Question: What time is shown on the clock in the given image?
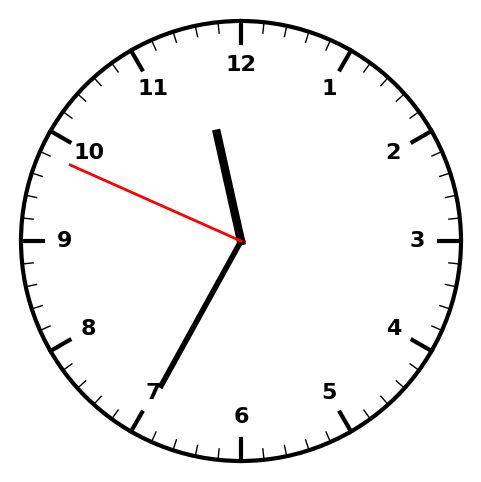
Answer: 11:34:49